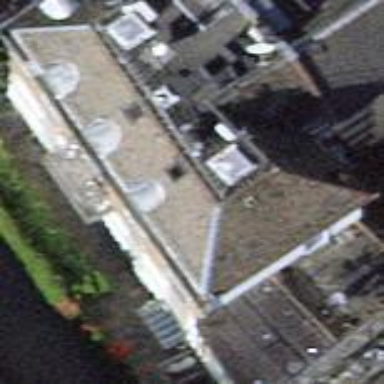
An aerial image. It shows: The roof of the building is half-hipped and oriented across.